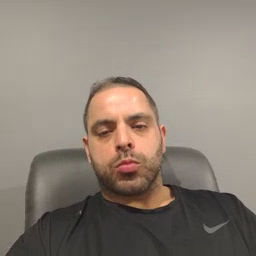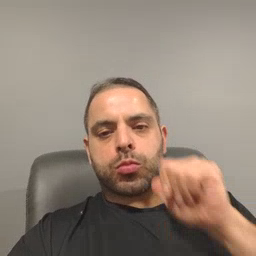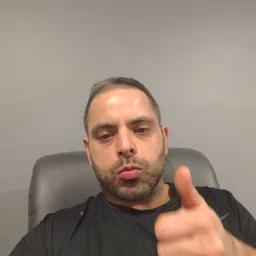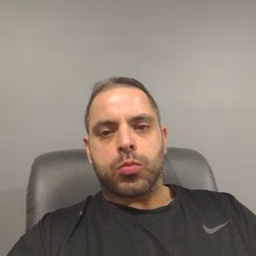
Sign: tomorrow